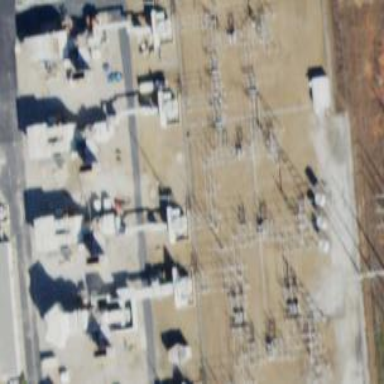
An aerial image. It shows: Distribution power substation secured by fence.